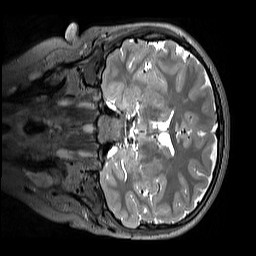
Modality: T2w
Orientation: coronal
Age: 11
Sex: male
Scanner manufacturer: siemens
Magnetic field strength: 3 T
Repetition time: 3.2 s
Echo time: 0.408 s